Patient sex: M
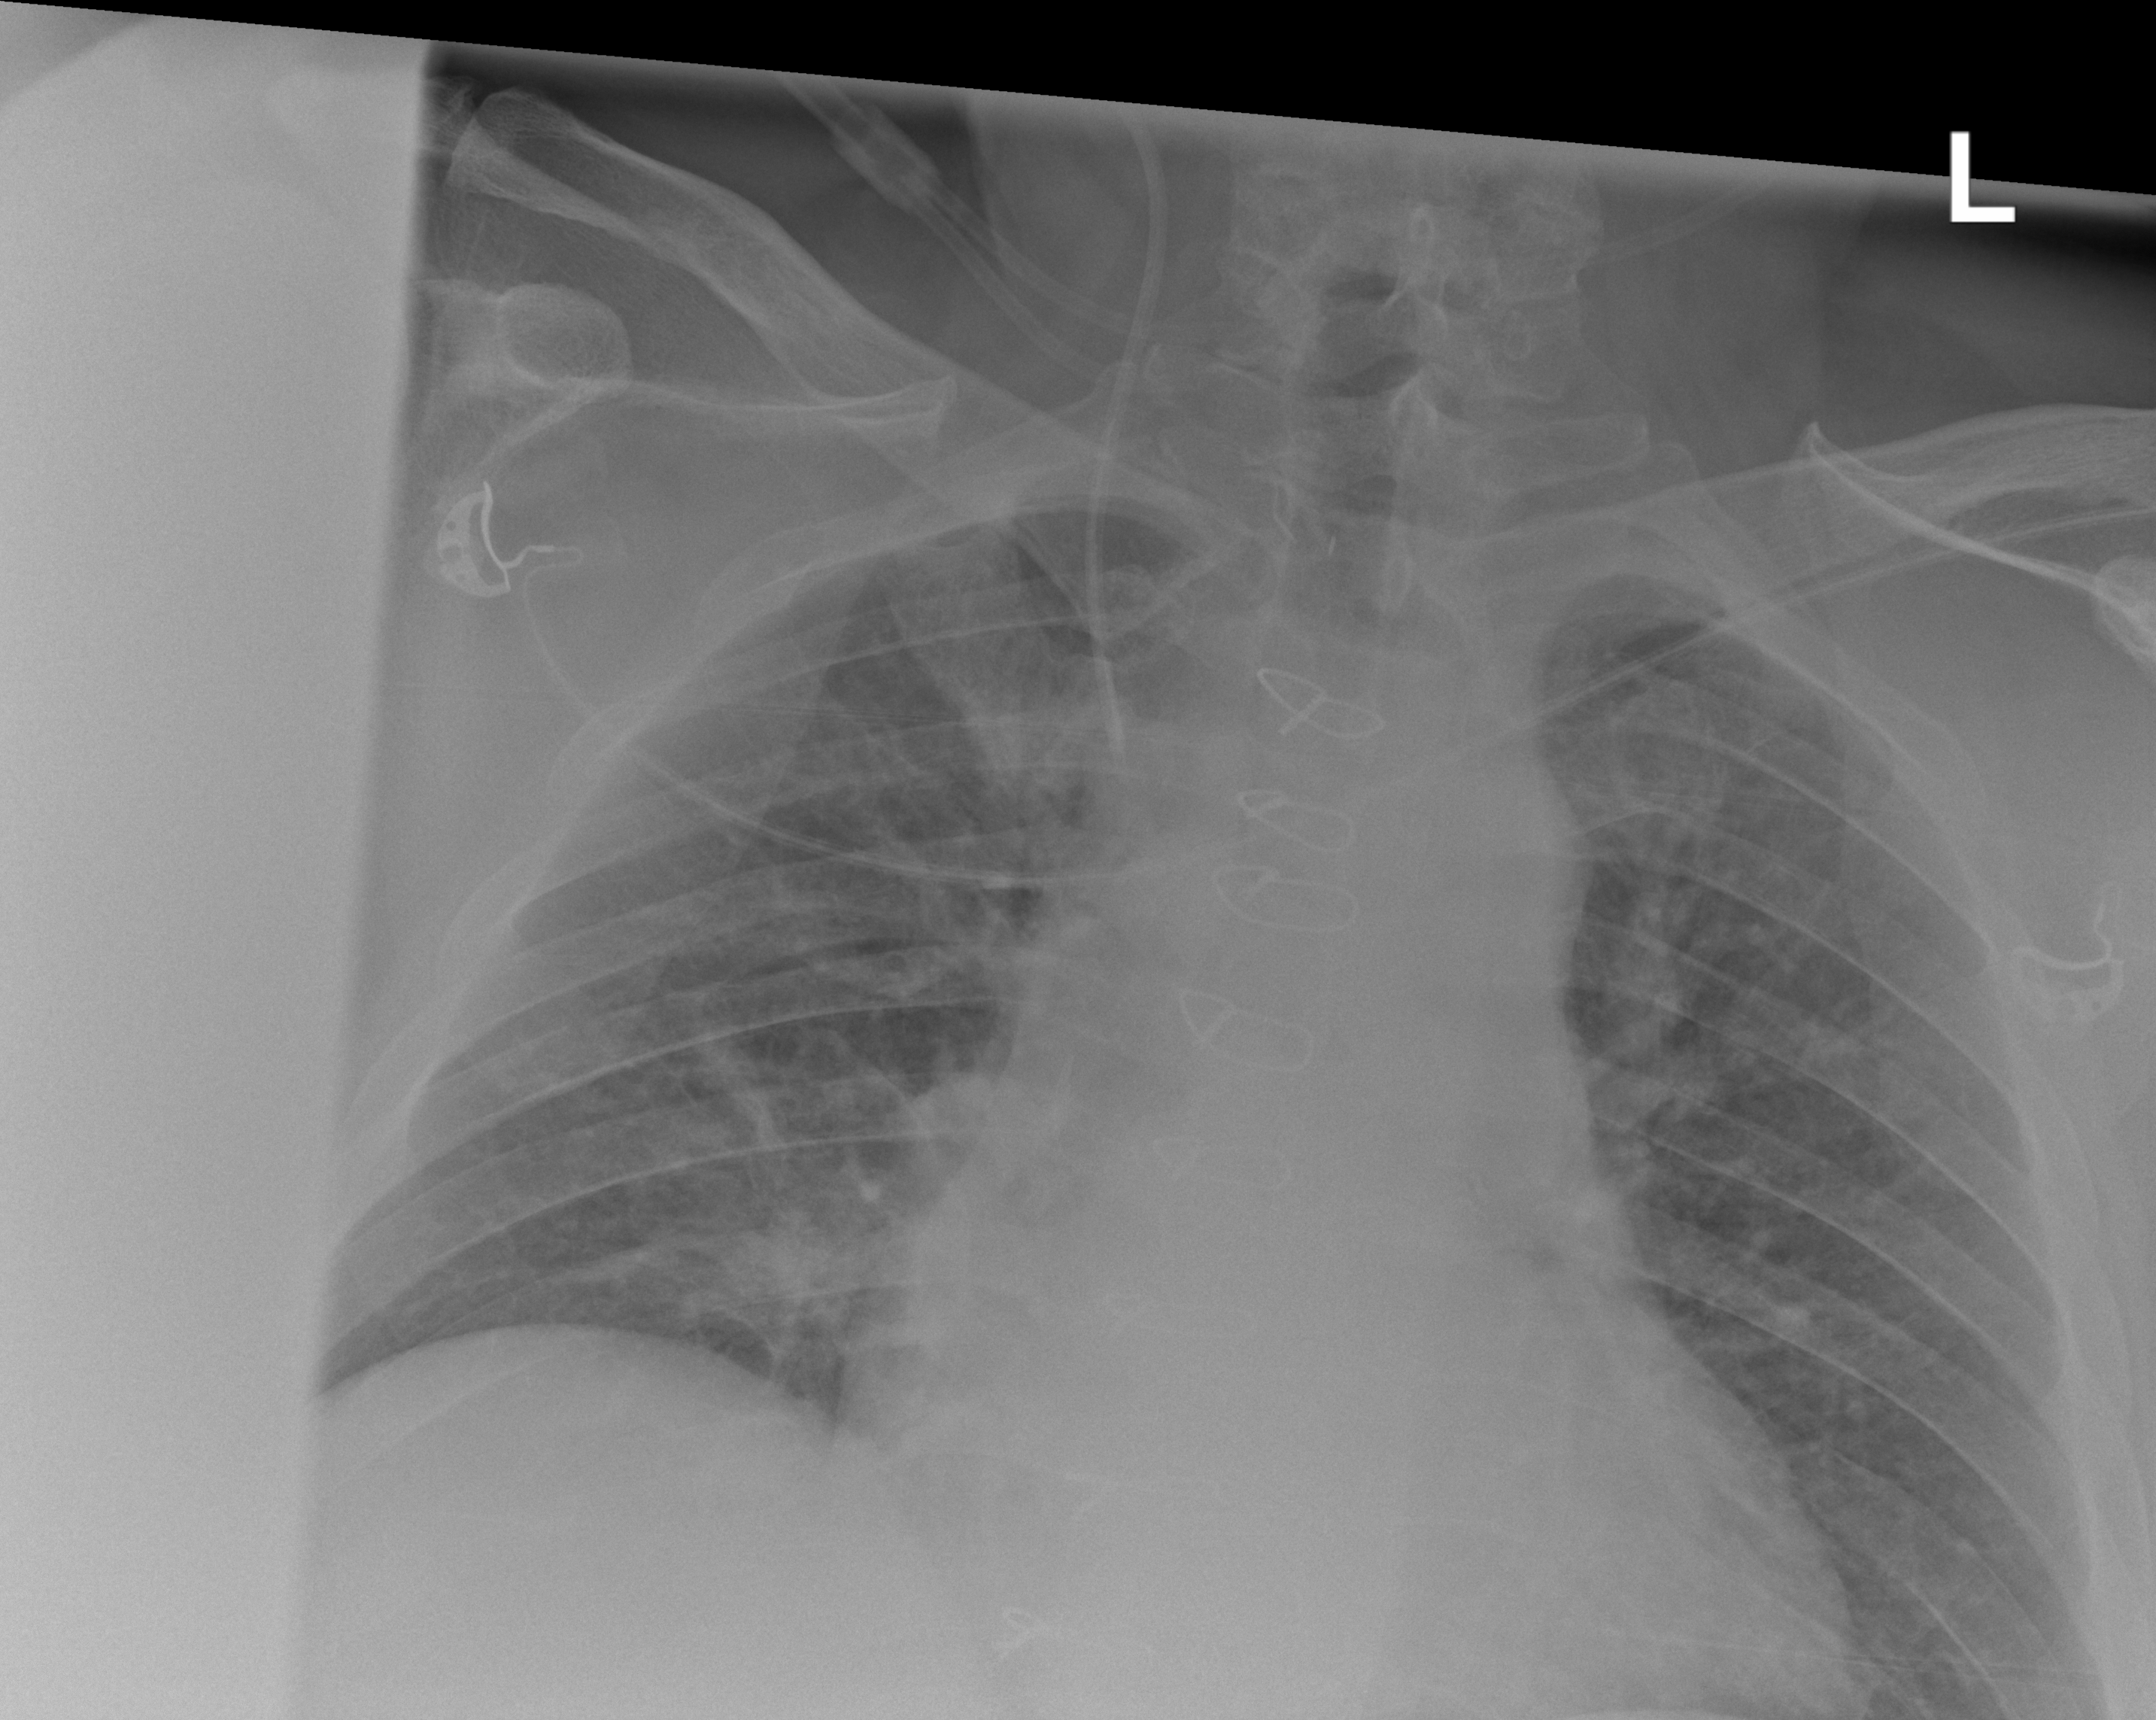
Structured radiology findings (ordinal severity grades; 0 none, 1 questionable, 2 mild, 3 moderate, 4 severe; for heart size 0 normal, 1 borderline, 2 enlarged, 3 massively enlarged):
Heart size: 2
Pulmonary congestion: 2
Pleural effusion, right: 0
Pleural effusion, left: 0
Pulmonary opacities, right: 0
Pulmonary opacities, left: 0
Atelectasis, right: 2
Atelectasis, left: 0